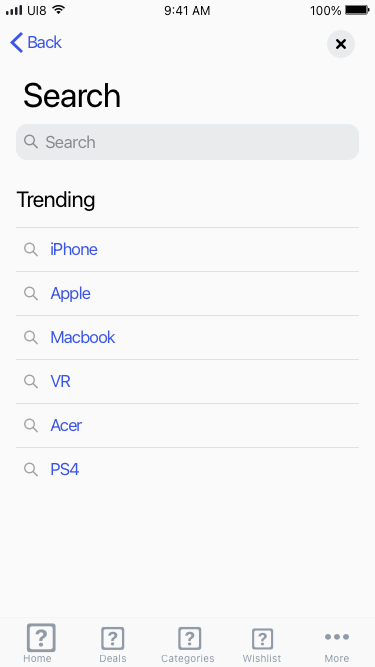
Text in this UI design:
Trending
Search
Search
Back